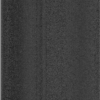
Label: dusty